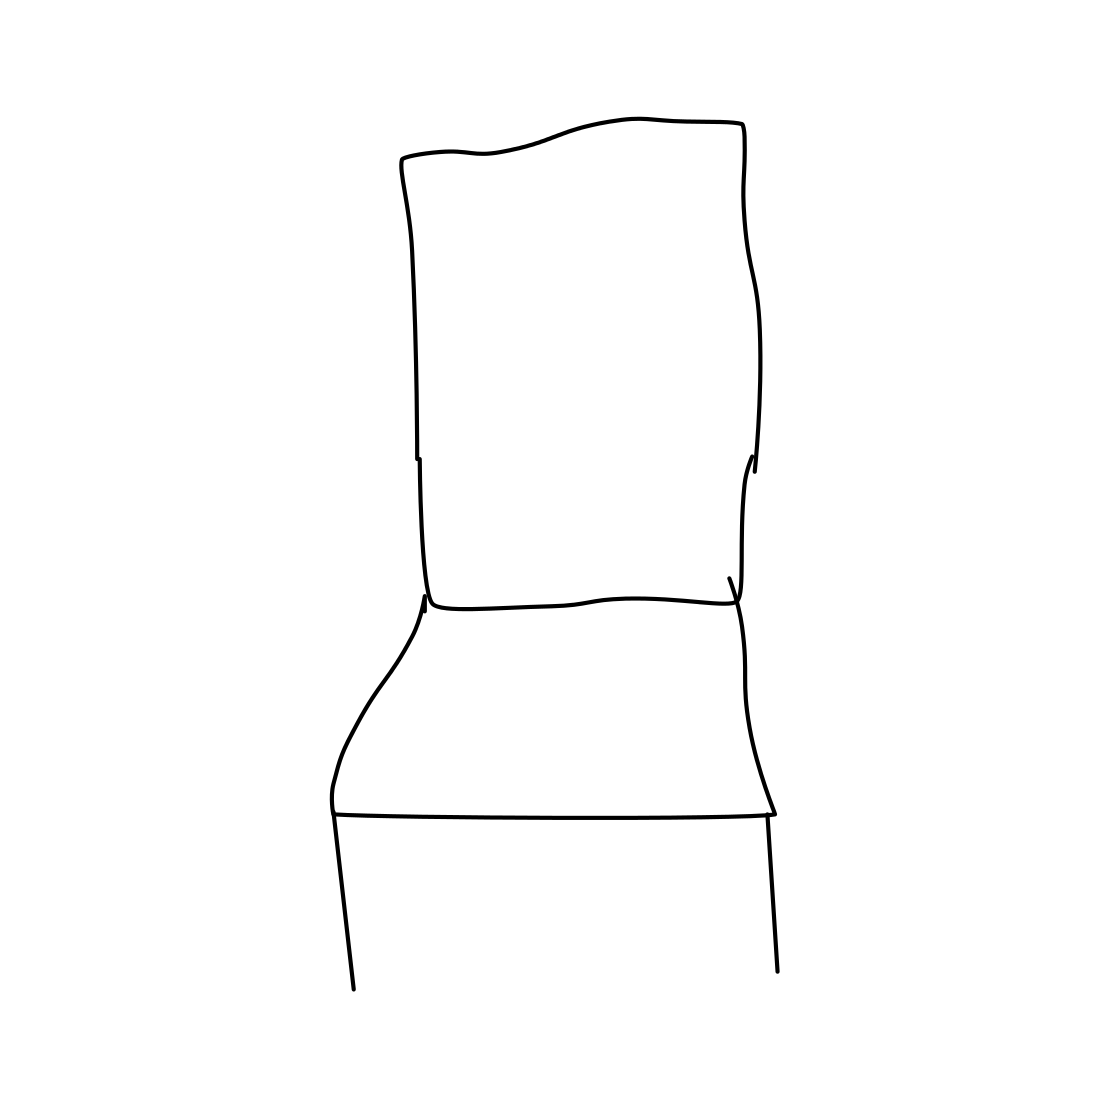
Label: chair